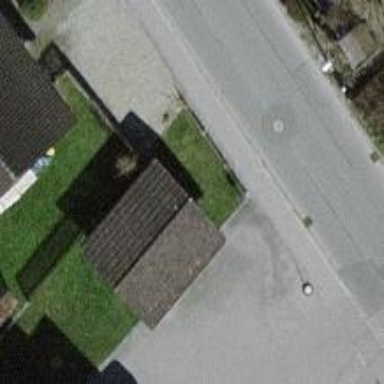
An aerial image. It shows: Shed building.